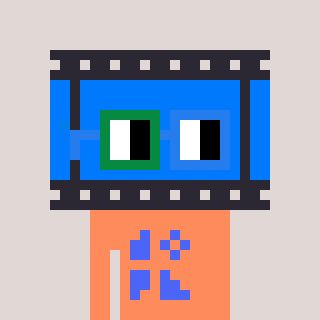
a pixel art character with square green and blue glasses, a film strip-shaped head and a peachy-colored body on a warm background